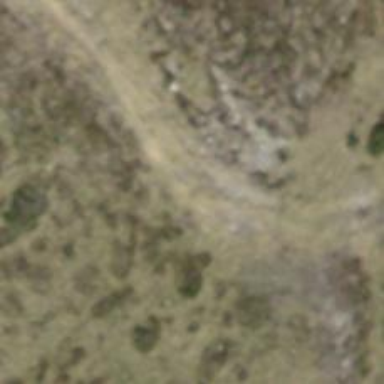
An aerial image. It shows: Unpaved track with grade 4 quality.